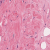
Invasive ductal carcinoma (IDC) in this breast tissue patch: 0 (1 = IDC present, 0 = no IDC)